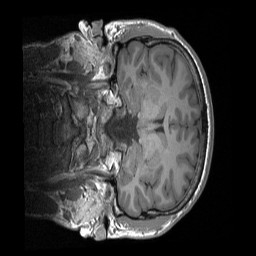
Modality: T1w
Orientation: coronal
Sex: male
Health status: ill
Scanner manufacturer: siemens
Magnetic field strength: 3 T
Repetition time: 1.66 s
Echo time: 0.00254 s